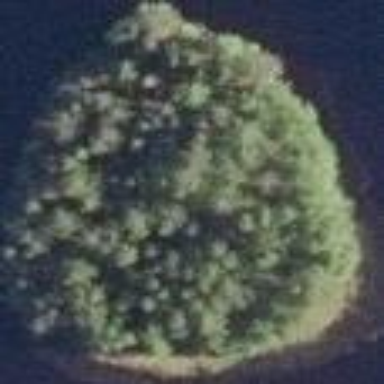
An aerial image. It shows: Islet covered with woodland.